Question: I am using the .animate function and was wondering how to make users not be able to scroll down to ugly parts of the .animate going off the page. Any Help Would Be Awesome!

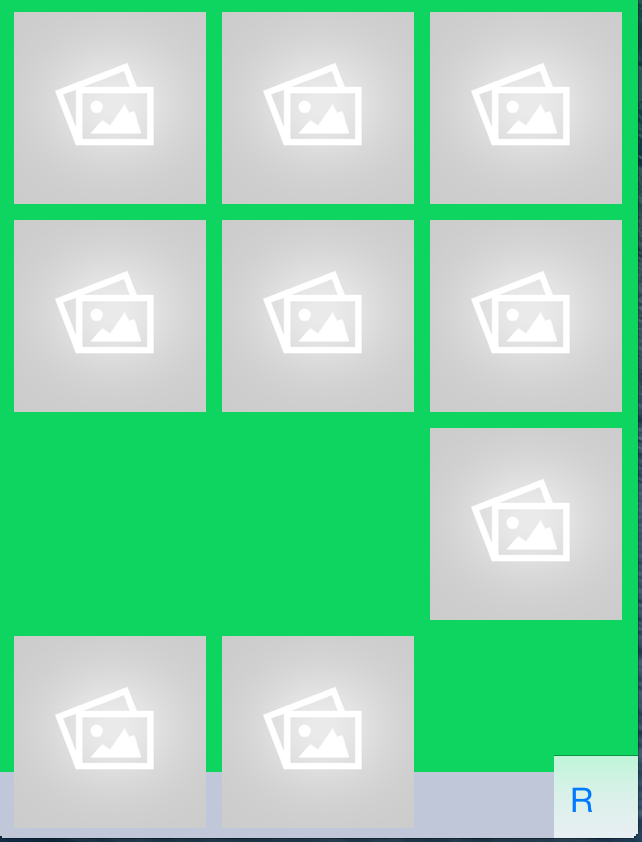
Answer: All you have to do is set the body height in css.
'''
body{
height:100px;
}
'''